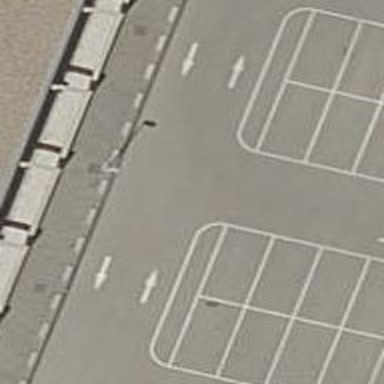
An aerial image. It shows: Road serving as parking aisle.